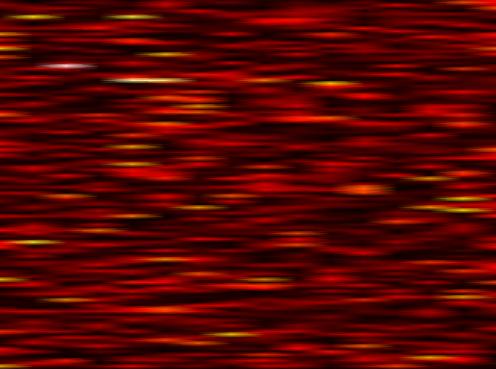
Label: FBMC